Chest X-ray. View position: PA
Patient age: 61
Patient sex: M
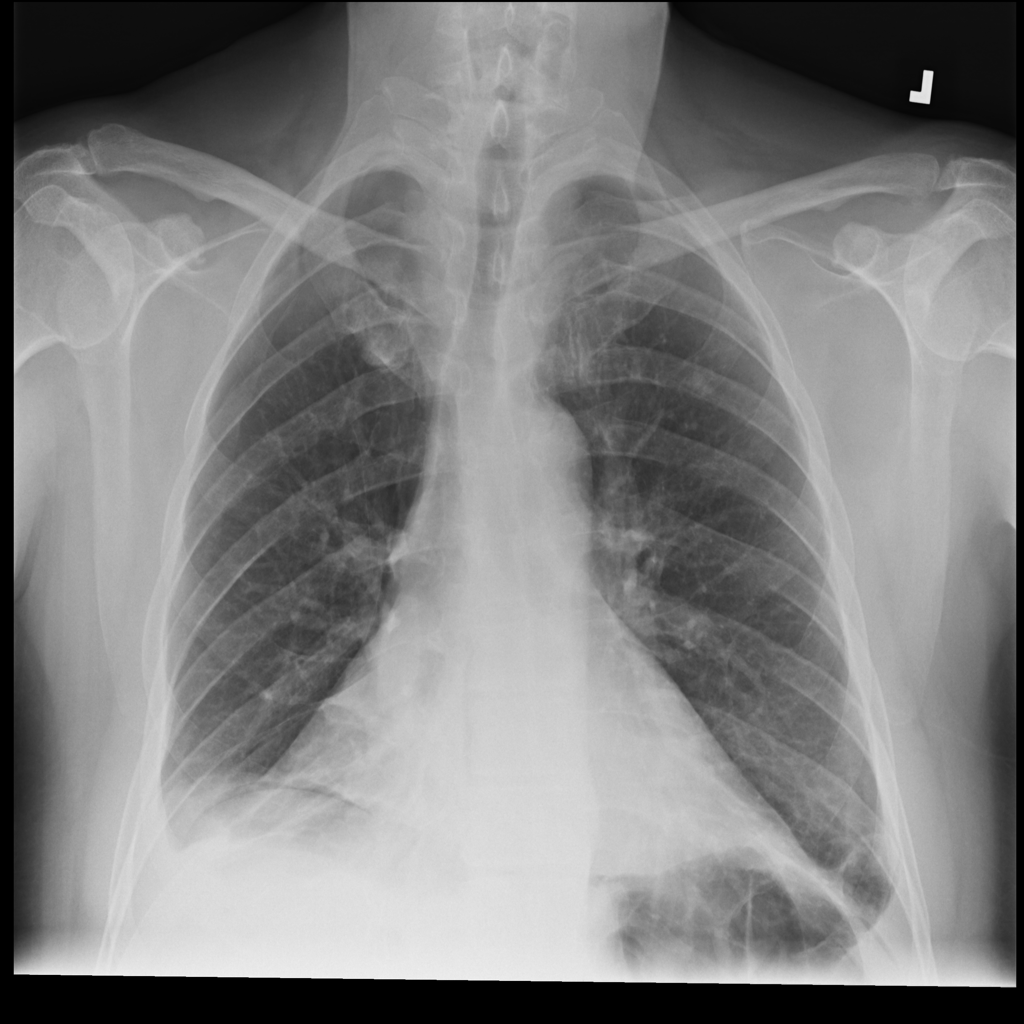
Finding: Pneumothorax